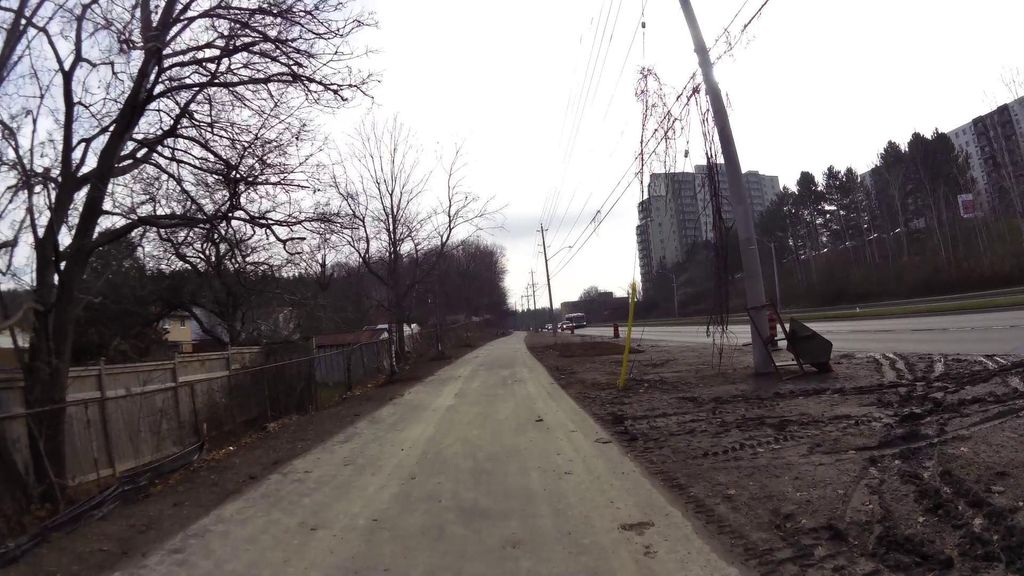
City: kitchener-waterloo